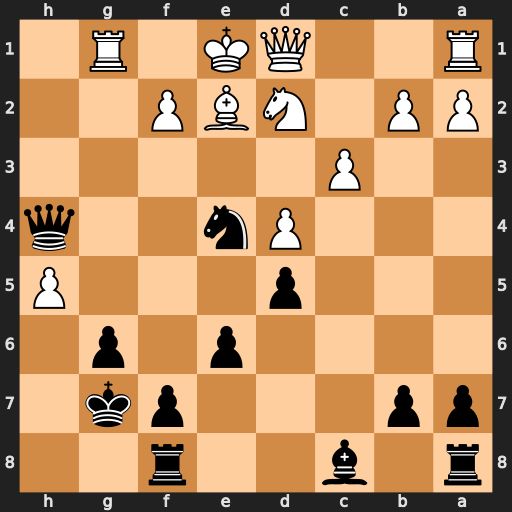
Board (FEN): r1b2r2/pp3pk1/4p1p1/3p3P/3Pn2q/2P5/PP1NBP2/R2QK1R1
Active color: b
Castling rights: Q
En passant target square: -
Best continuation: Qxf2#